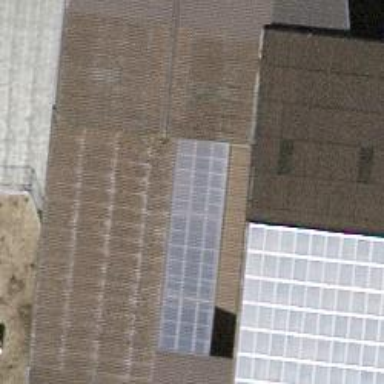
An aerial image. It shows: Solar power generator utilizing photovoltaic technology with solar photovoltaic panels.